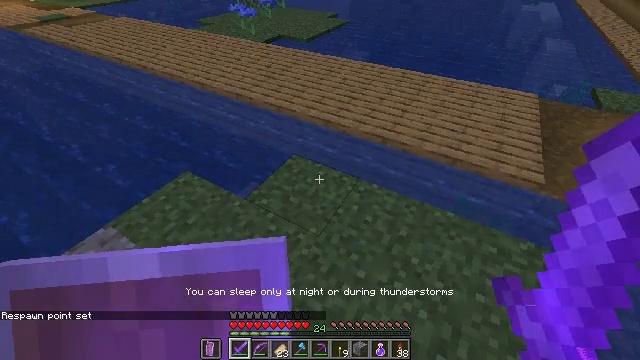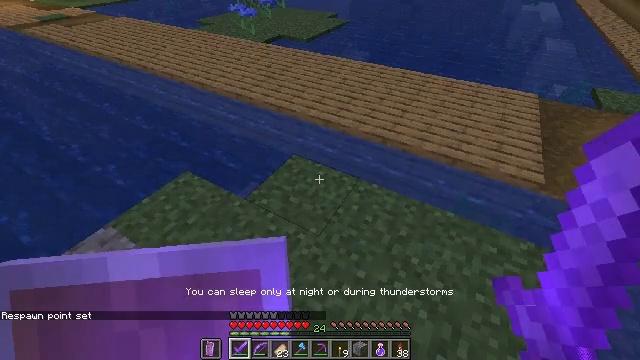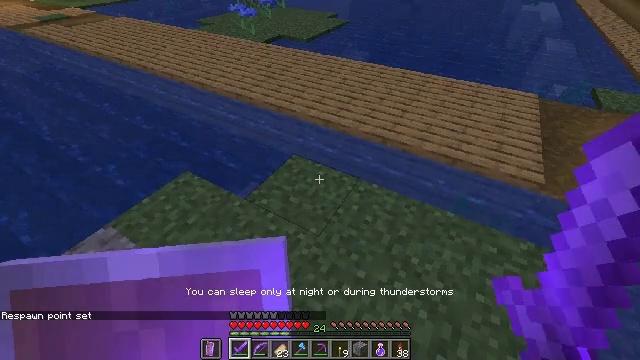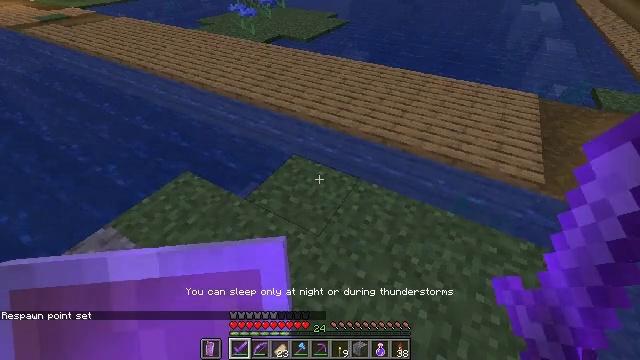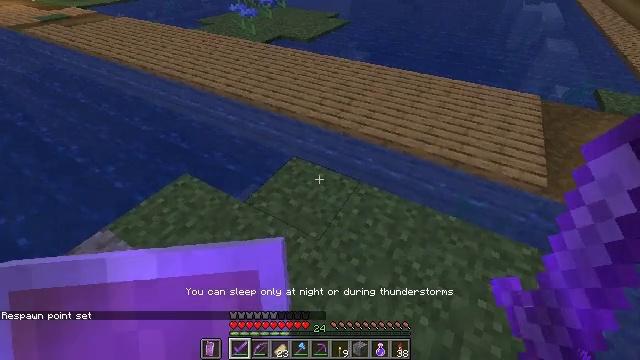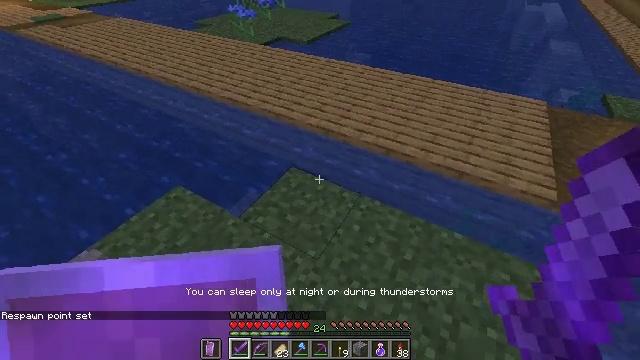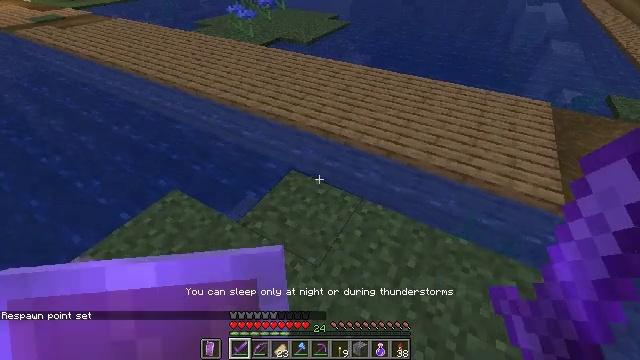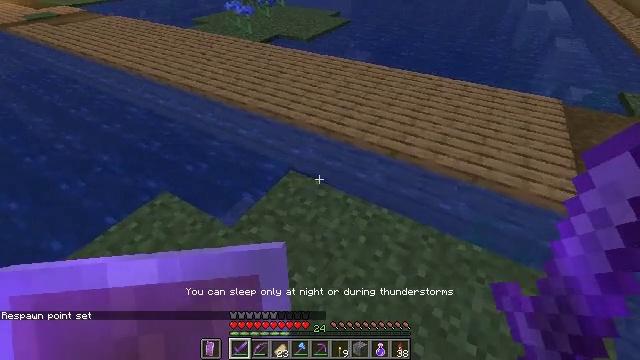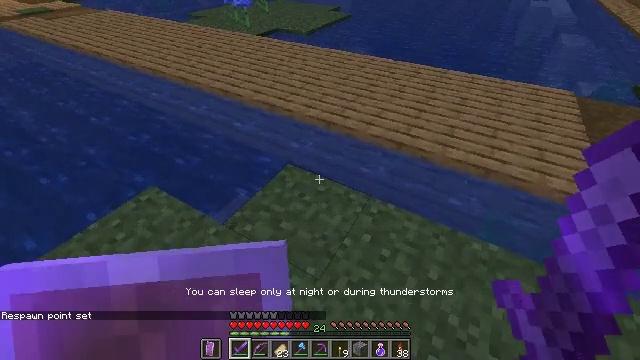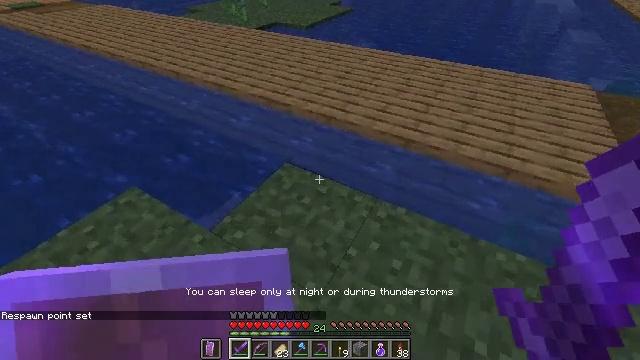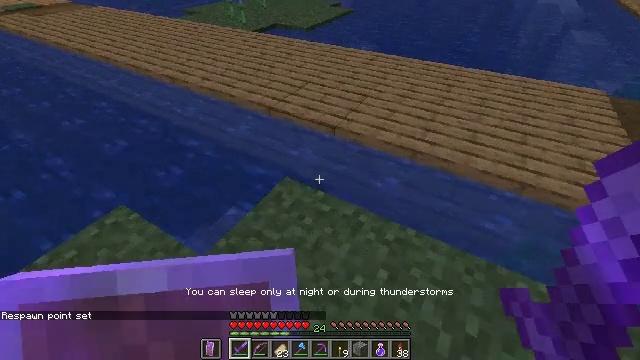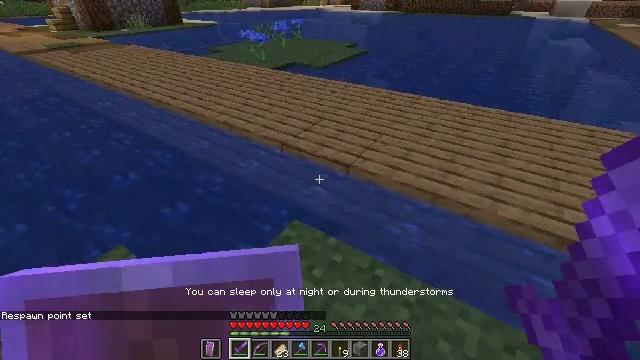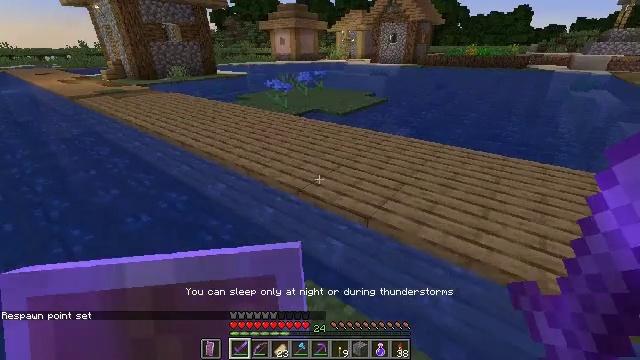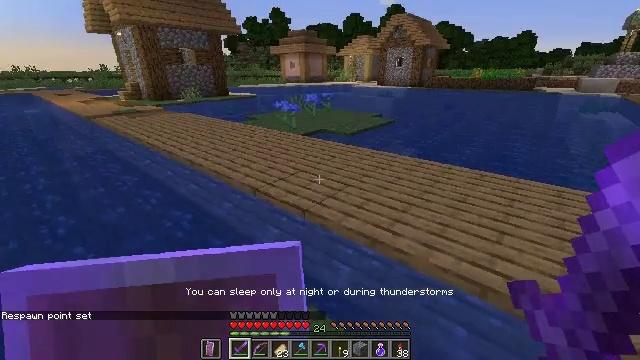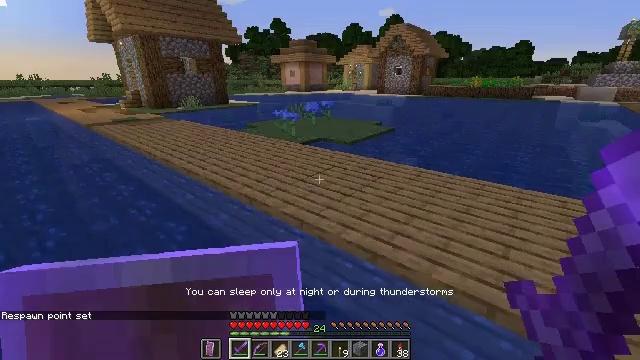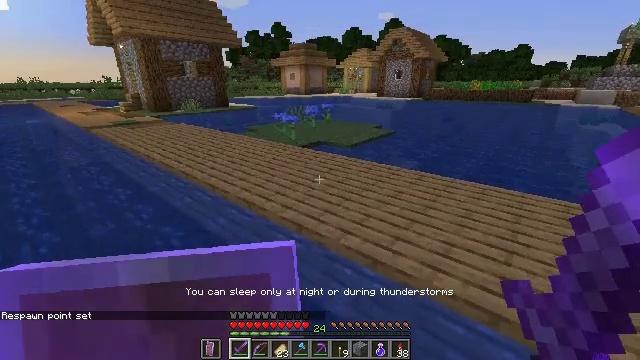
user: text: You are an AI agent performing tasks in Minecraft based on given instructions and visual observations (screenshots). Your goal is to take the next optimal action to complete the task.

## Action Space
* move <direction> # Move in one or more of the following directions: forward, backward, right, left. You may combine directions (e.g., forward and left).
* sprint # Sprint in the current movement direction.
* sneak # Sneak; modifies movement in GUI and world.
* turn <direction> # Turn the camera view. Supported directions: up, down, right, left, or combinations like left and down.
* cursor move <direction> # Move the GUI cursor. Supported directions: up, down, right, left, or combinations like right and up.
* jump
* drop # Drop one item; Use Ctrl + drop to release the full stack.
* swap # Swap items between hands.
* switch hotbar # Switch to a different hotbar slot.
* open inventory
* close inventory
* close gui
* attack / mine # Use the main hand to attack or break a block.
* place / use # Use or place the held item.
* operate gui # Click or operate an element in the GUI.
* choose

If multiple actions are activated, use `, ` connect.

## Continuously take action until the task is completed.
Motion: motion action
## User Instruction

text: Retrieve the white bed for later use.
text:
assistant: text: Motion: no_op
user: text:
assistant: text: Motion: no_op
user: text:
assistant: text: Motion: no_op
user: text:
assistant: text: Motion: move forward
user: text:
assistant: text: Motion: move forward
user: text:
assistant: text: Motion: move forward
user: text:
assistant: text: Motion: move forward
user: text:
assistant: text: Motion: move forward
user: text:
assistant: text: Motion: move forward
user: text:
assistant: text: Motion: move forward
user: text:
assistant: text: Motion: move forward, turn left and up
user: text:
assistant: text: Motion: move forward, turn left and up
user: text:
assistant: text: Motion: turn left and up
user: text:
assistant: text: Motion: turn up
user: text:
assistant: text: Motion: no_op
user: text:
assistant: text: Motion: no_op
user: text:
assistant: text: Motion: no_op
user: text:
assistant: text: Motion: no_op
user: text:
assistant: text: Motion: no_op
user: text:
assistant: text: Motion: turn left and down
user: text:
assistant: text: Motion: turn left and down
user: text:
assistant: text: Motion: turn left and down
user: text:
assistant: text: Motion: move forward, turn left and down
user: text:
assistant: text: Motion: move forward
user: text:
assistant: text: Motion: move forward
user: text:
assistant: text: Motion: move forward
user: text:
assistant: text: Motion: move forward
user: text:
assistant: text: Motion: move forward
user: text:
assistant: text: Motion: move forward, turn right and down
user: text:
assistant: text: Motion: move forward, turn right and down